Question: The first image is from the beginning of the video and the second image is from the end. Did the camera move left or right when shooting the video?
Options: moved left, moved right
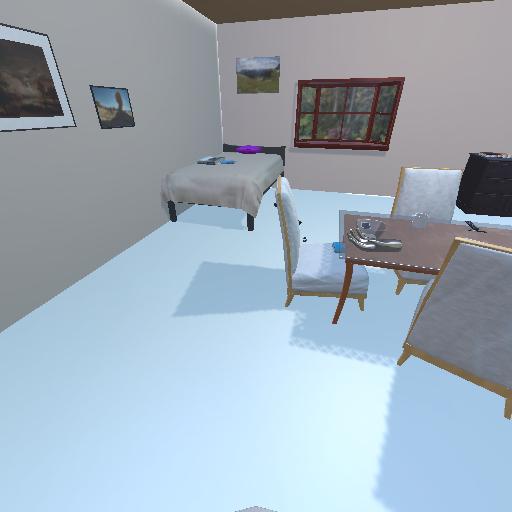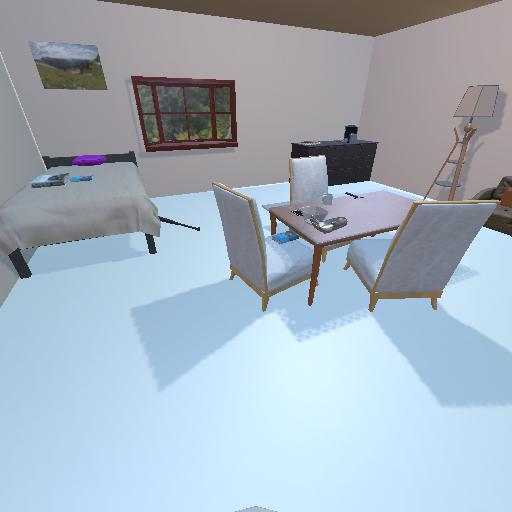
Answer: moved left